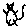
Label: cat